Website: bh-photo
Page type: payment
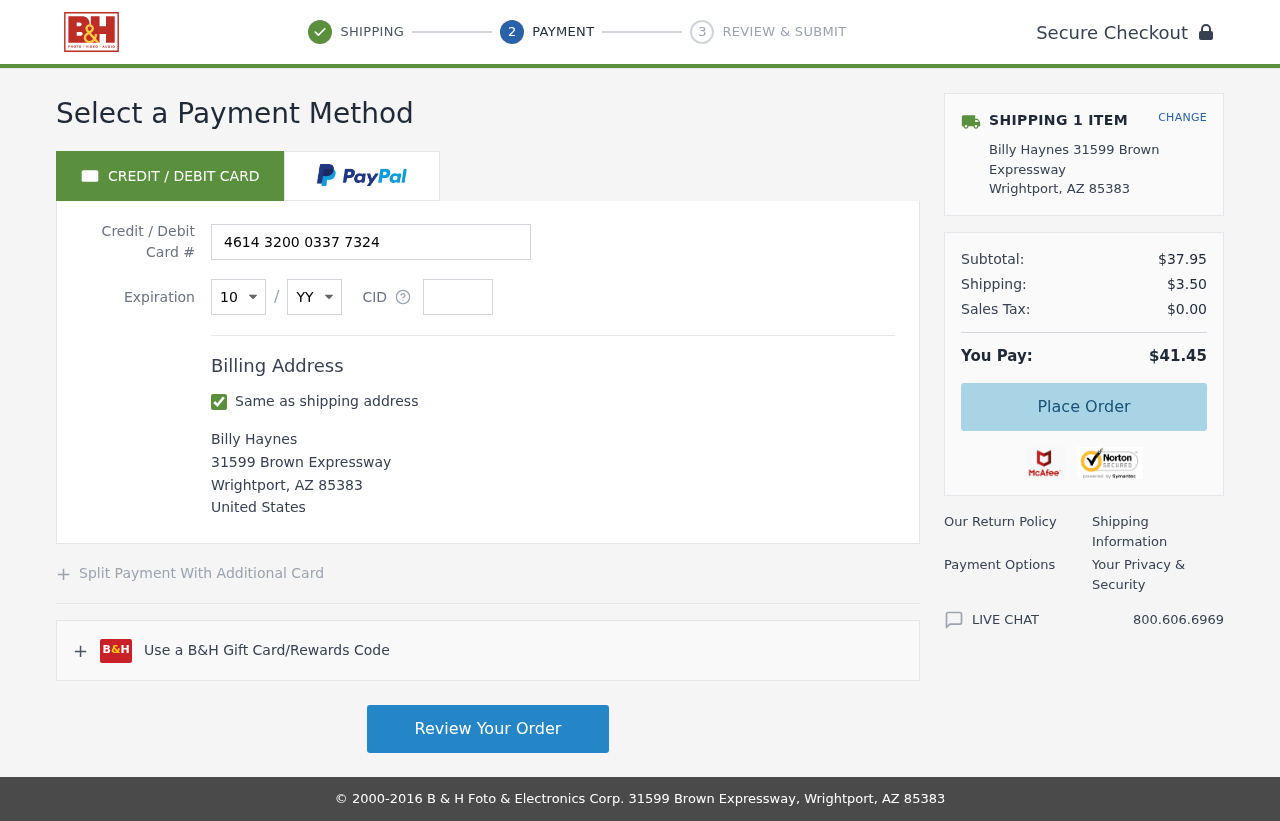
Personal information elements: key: PII_CARD_CVV
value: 603
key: PII_CARD_EXPIRY_MONTH
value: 10
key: PII_CARD_EXPIRY_YEAR
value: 28
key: PII_CARD_NUMBER
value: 4614 3200 0337 7324
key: PII_CITY
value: Wrightport
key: PII_COUNTRY
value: United States
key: PII_FULLNAME
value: Billy Haynes
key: PII_POSTCODE
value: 85383
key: PII_STATE_ABBR
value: AZ
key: PII_STREET
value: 31599 Brown Expressway
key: PII_FULLNAME2
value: Billy Haynes
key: PII_CITY2
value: Wrightport
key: PII_STATE_ABBR2
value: AZ
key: PII_POSTCODE_FULL
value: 85383
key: PII_POSTCODE_NUMERIC
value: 85383
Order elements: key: ORDER_NUM_ITEMS
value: SHIPPING 1 ITEM
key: ORDER_SUBTOTAL
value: $37.95
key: ORDER_SHIPPING_COST
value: $3.50
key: ORDER_TAX
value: $0.00
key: ORDER_TOTAL
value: $41.45